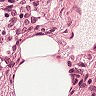
Metastatic tissue present: no